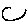
Label: moon